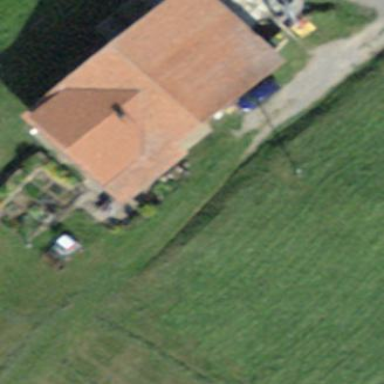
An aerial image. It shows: Farm building.